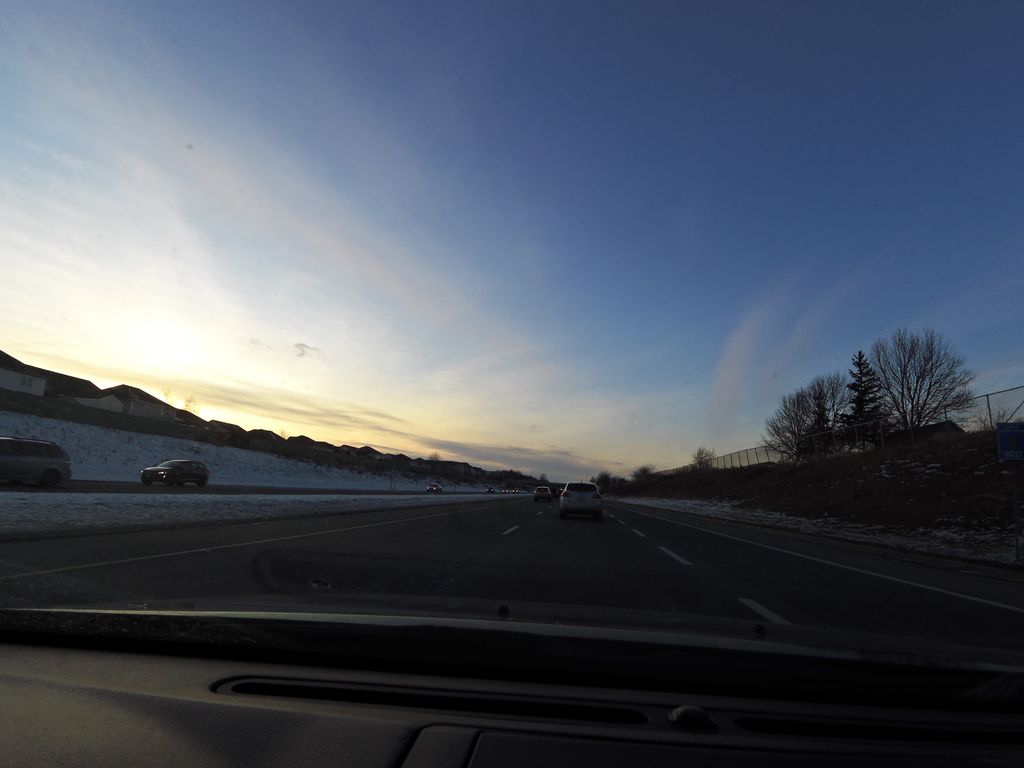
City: hamilton